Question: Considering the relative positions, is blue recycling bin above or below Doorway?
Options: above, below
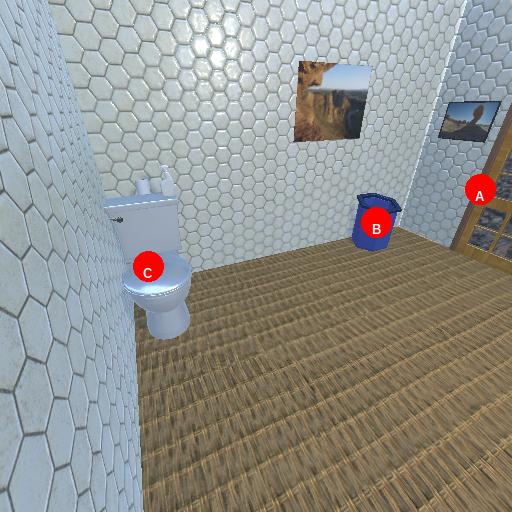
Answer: above